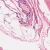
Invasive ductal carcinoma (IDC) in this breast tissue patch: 0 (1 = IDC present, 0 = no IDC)